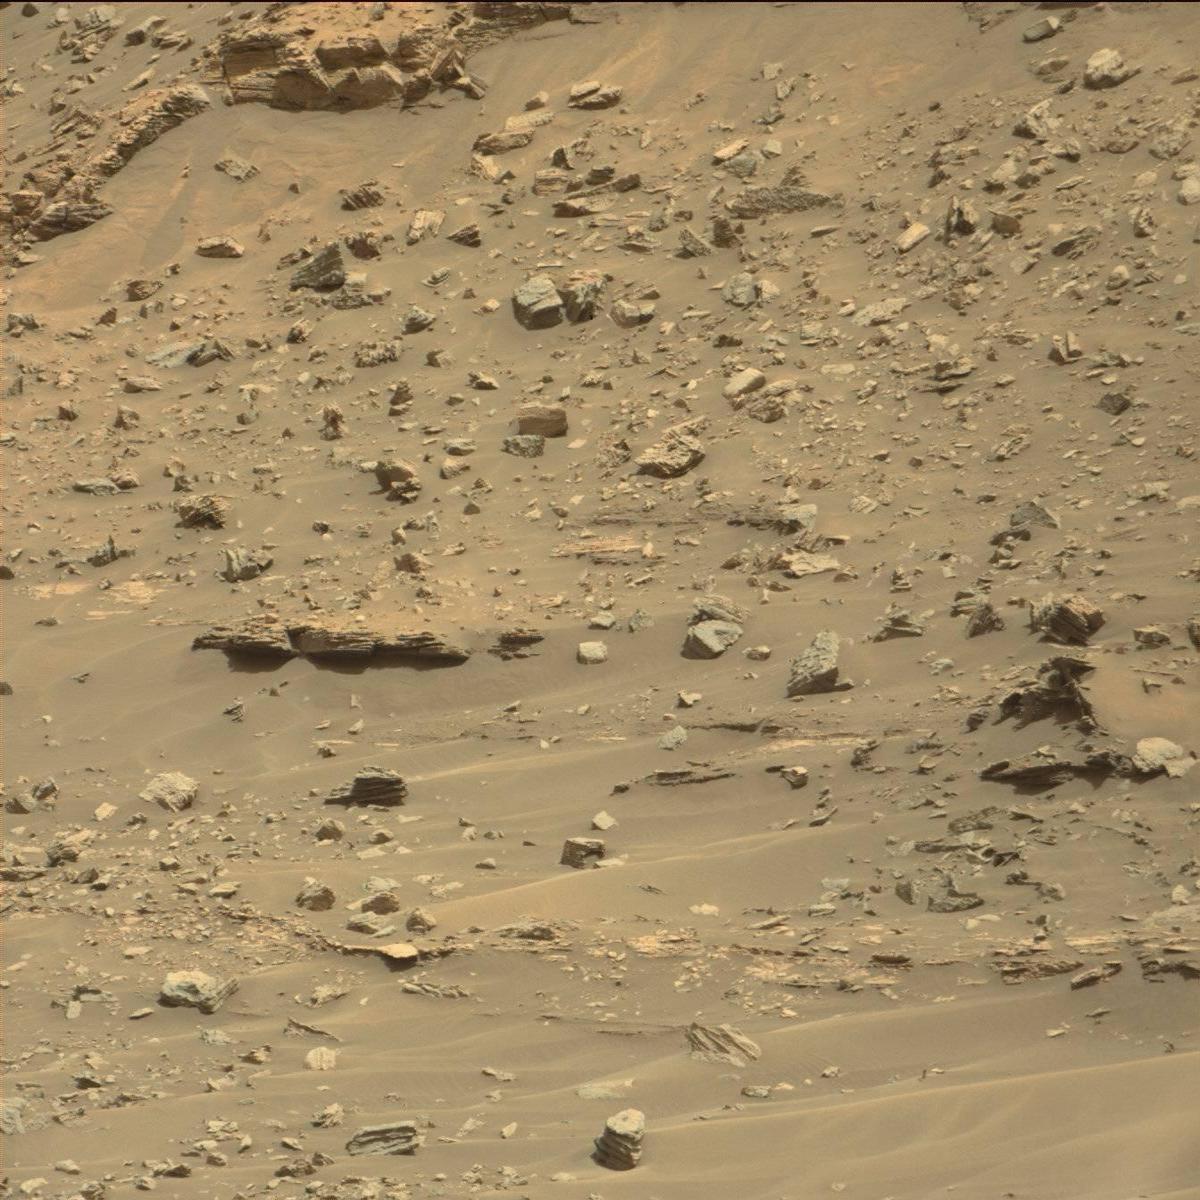
Terrain classes present: Bedrock, Sand / Soil